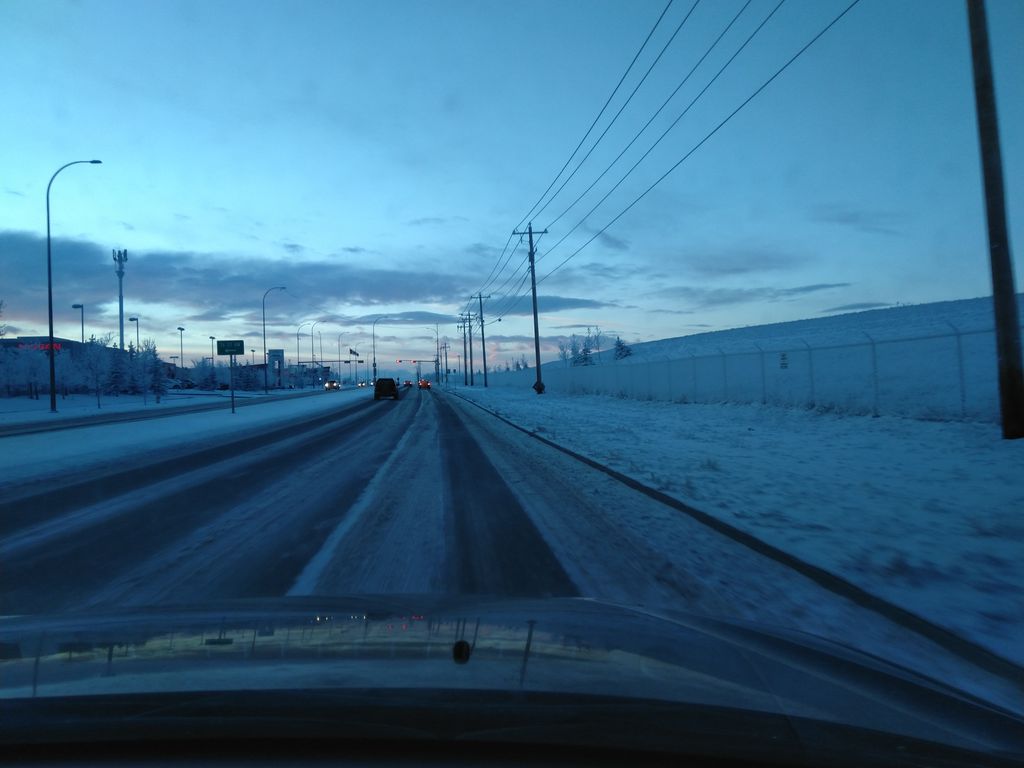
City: calgary